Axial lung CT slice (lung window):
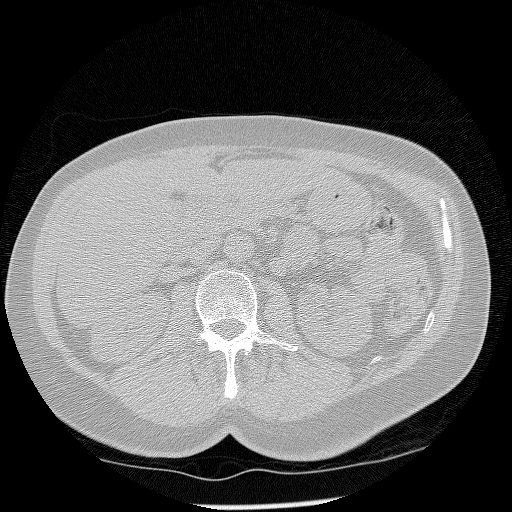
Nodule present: no